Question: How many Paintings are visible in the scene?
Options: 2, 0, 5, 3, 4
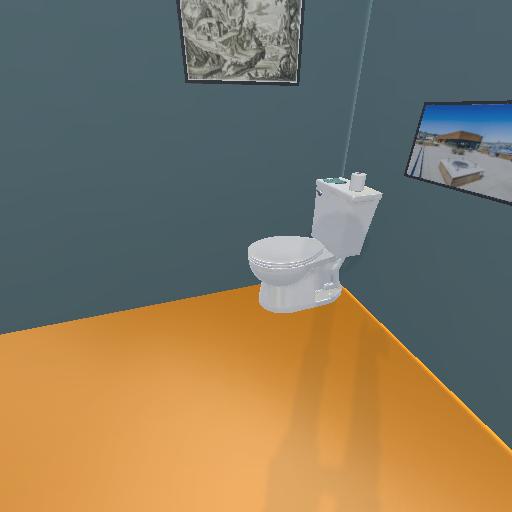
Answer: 2